Question: I have set of images with four possible color R, G, B and Y. In front of camera I have sequence of four images with any possible combination of color. For ex. R,R,G,B or R,G,B,Y etc. In order to find the correct sequence which algorithm or approach is best?
I have added an example image.
The code should return correct sequence as RGBG.
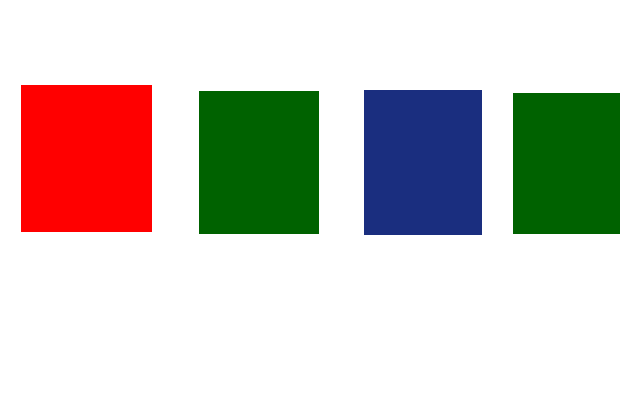
Answer: As I mentioned before, convert the image to HSV plane. HSV plane is more better to choose a specific color. (Code is in Python)
'''
import numpy as np
import cv2
img = cv2.imread('sofqn.png')
gray = cv2.cvtColor(img,cv2.COLOR_BGR2GRAY)
hsv = cv2.cvtColor(gray,cv2.COLOR_BGR2HSV)
'''
Then binarize the image. You can use threshold() function. But I don't know how your brightness would be. So I for edge detection with Canny(). And find contours in it.
'''
edges = cv2.Canny(img,50,150)
contours,hierarchy = cv2.findContours(edges,cv2.RETR_EXTERNAL,cv2.CHAIN_APPROX_SIMPLE)
'''
Then for each contour (you can consider contour as an object in your image for now), find its area. If it is small, it is noise, avoid it. Else, we find a bounding rectangle for it, which gives us its topleft corners(x,y), width(w),height(h). From that, we find center point of the square. Check its color in HSV image, and check if it is R,G,B,Y. We put them, ie centroids (cx,cy) and color in a list, (or array). Finally we sort them as per x coordinate, so that first row corresponds to first square and so on.
'''
res = []
for cnt in contours:
if cv2.contourArea(cnt) > 100:
x,y,w,h = cv2.boundingRect(cnt)
cx,cy = x+w/2, y+h/2
color = hsv[cy,cx,0]
if (color < 10 or color > 170):
res.append([cx,cy,'R'])
elif(50 < color < 70):
res.append([cx,cy,'G'])
elif(20 < color <40):
res.append([cx,cy,'Y'])
elif(110 < color < 130):
res.append([cx,cy,'B'])
res = sorted(res,key = lambda res : res[0])
colors = [x[2] for x in res]
print colors
'''
This gives me the result : '['R', 'G', 'B', 'G']'